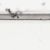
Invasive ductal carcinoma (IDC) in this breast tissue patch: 0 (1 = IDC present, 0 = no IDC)